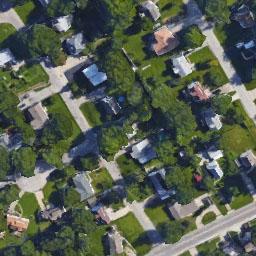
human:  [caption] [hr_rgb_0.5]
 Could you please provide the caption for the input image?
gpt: The medium residential is on the grass next to some trees and road .

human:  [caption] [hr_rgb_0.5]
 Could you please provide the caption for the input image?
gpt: There are many trees in the middle residential area .

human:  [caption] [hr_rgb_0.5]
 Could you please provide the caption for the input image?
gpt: The medium residential area has some houses arranged in lines and trees on the grass and some roads go through the medium residential area .

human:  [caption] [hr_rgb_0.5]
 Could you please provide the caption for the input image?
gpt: There are few houses in medium - sized areas .

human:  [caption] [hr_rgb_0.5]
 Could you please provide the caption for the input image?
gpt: There are many green trees and some buildings on the medium residential area .